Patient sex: F
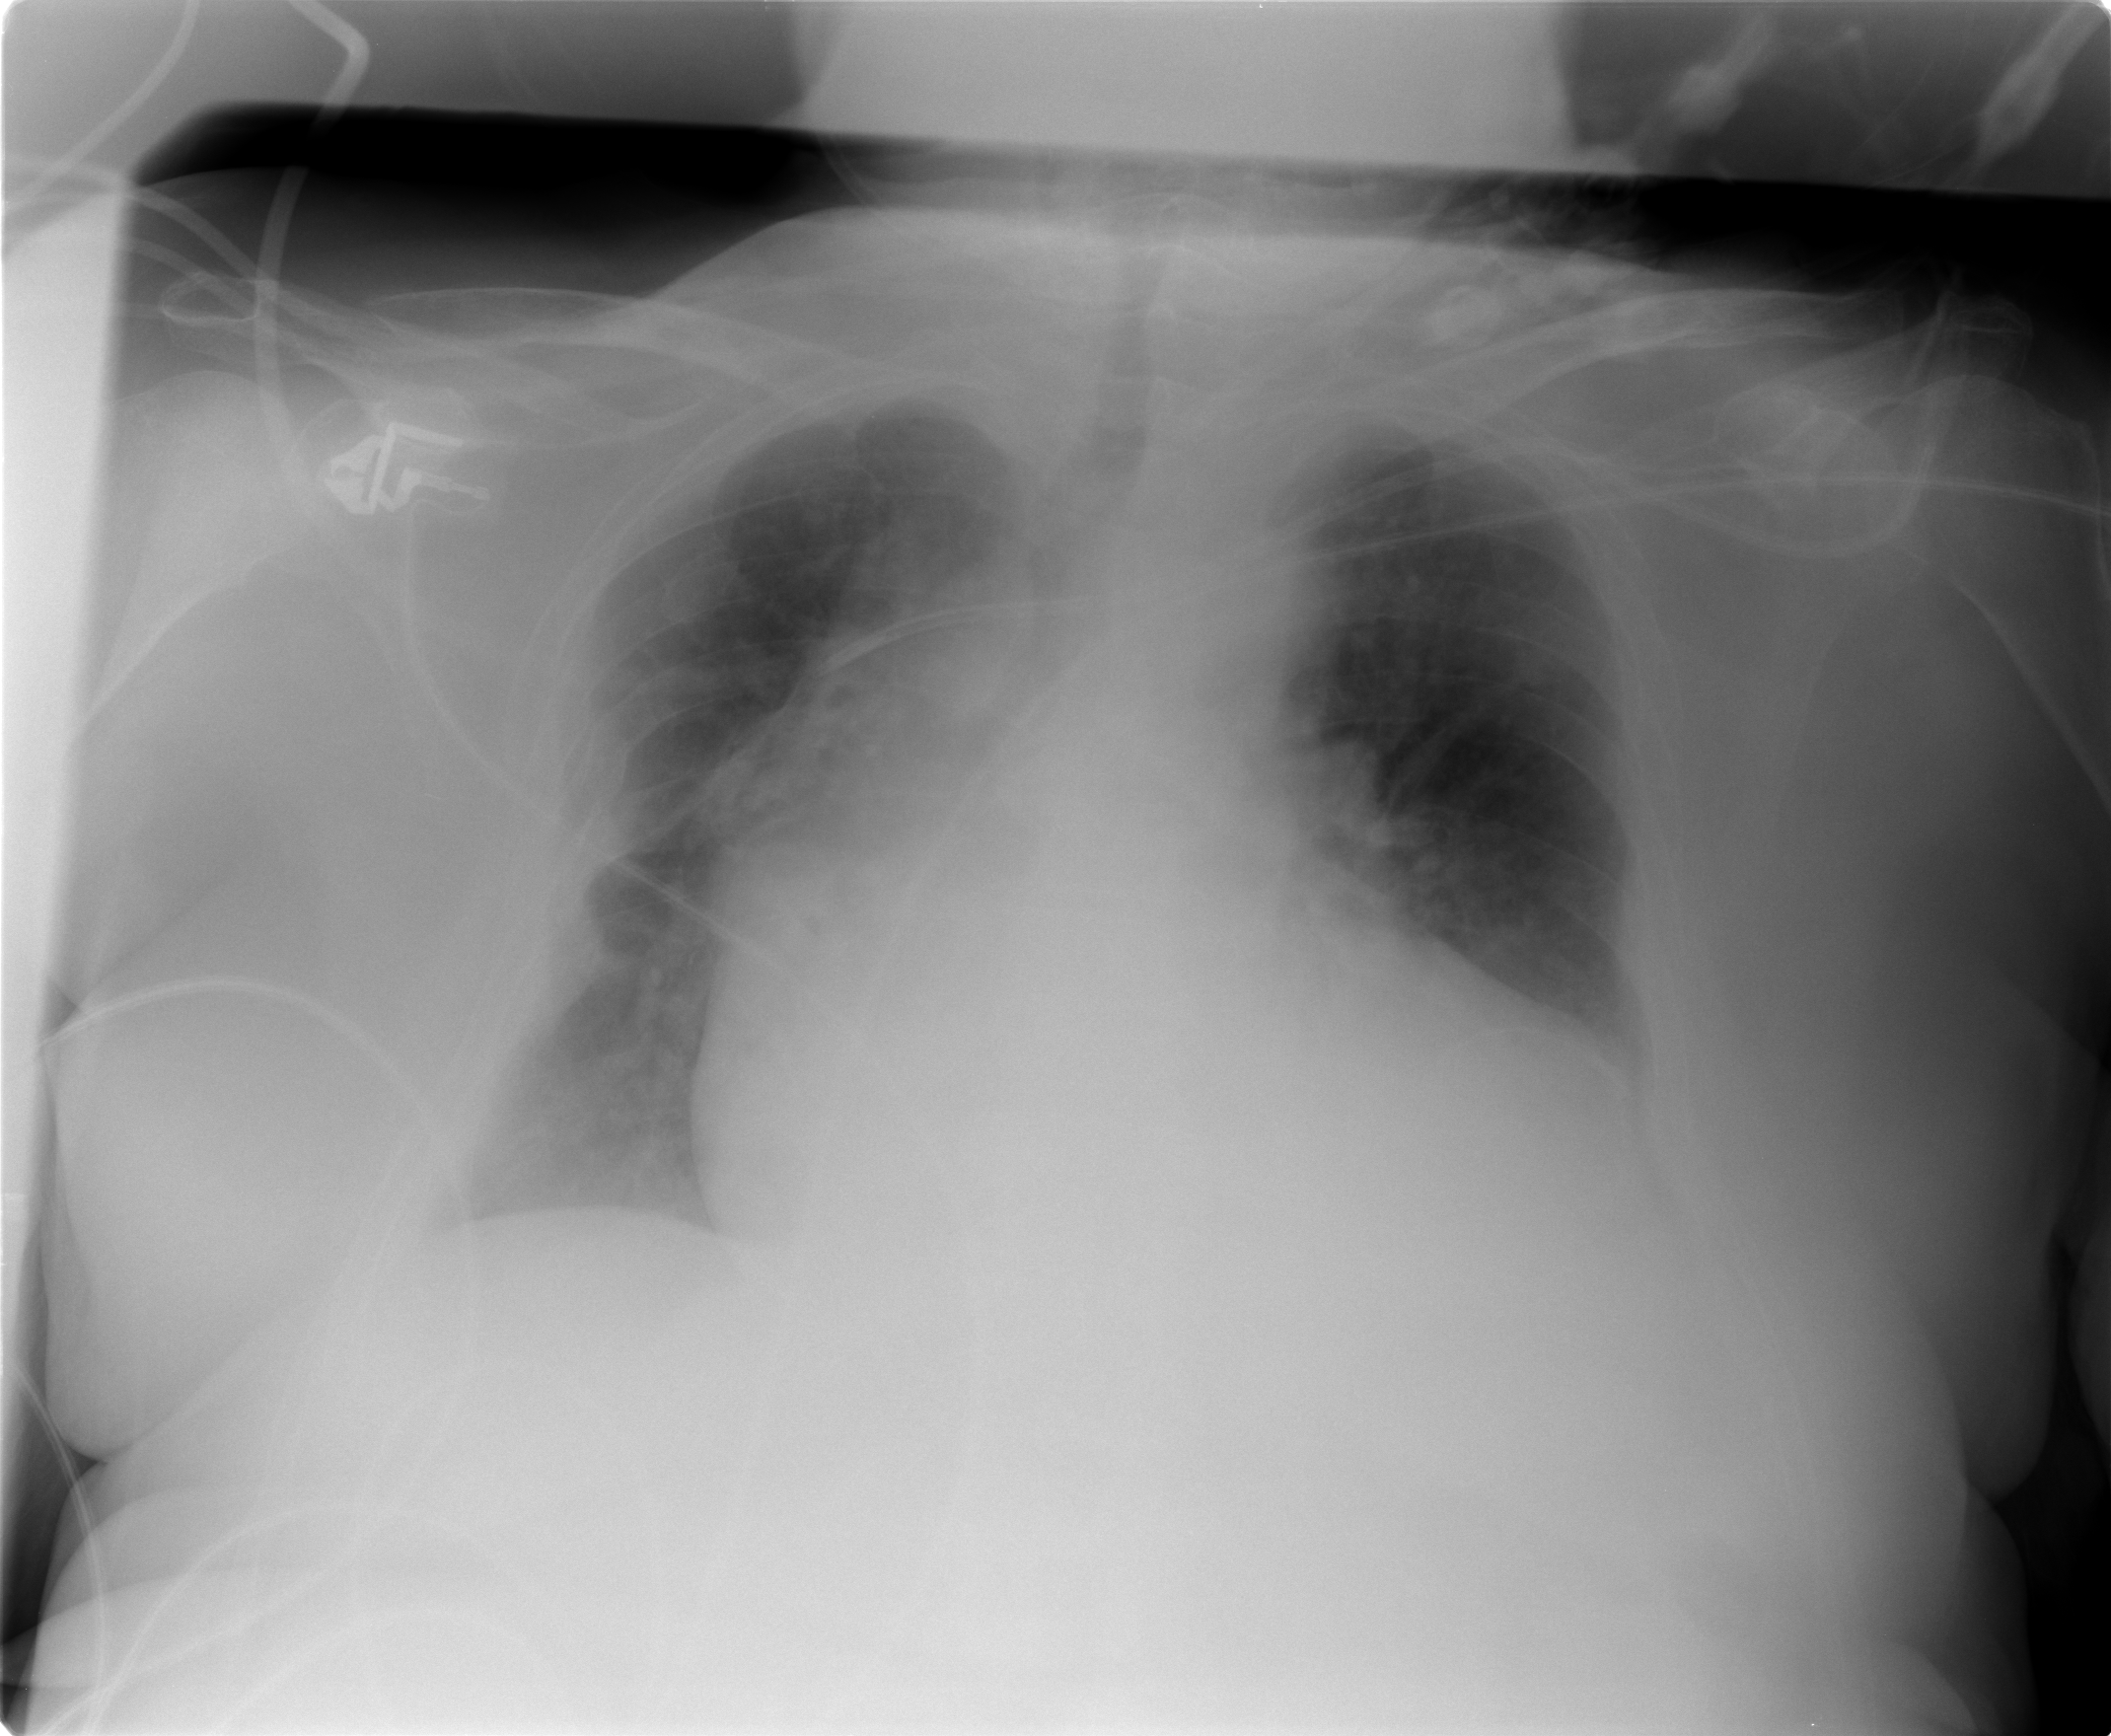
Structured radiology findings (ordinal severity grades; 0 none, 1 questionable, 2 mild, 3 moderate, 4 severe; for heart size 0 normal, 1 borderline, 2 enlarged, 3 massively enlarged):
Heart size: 2
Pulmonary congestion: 2
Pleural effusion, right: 0
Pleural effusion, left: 2
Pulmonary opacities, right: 0
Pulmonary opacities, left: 0
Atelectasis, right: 0
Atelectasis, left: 2